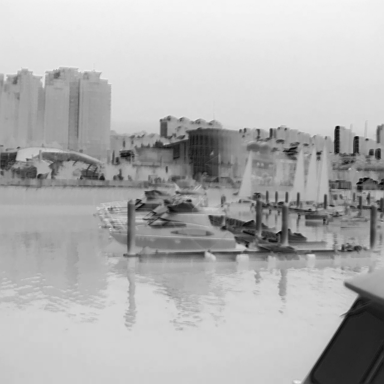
There are eight objects shown in the infrared image, including four canoes, and four sailboats.